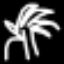
Label: palm tree